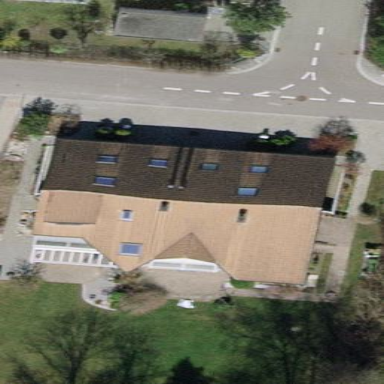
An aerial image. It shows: Gabled roof house.